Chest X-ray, AP view. Patient: 56 years old, sex M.
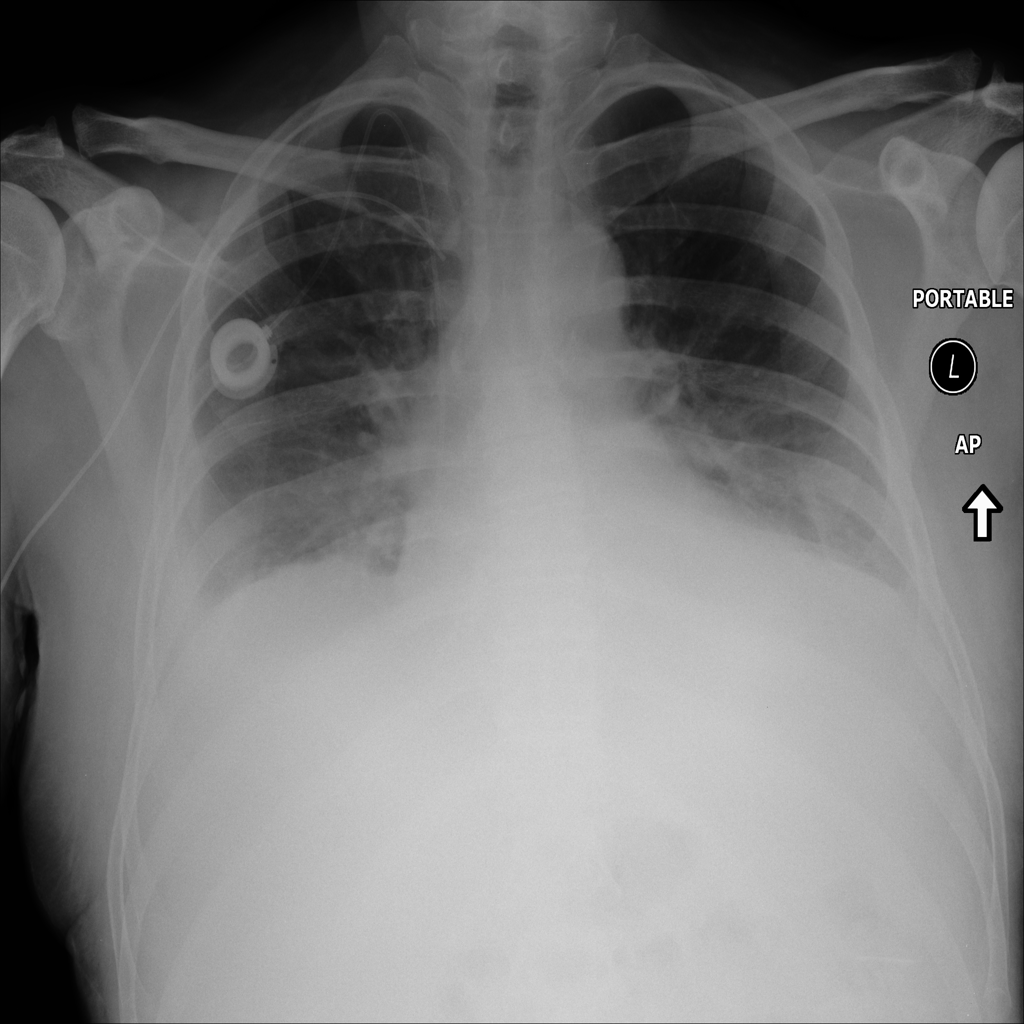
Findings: Effusion